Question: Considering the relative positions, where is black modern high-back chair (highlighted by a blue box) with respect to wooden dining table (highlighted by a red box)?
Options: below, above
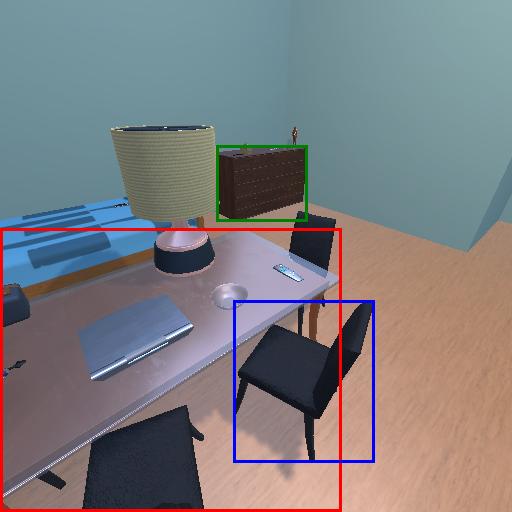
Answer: below